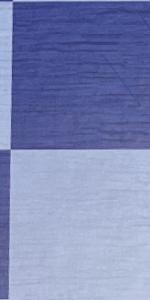
Label: Empty